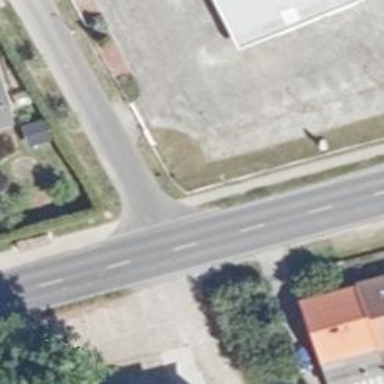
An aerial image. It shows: Road with "give way" sign.